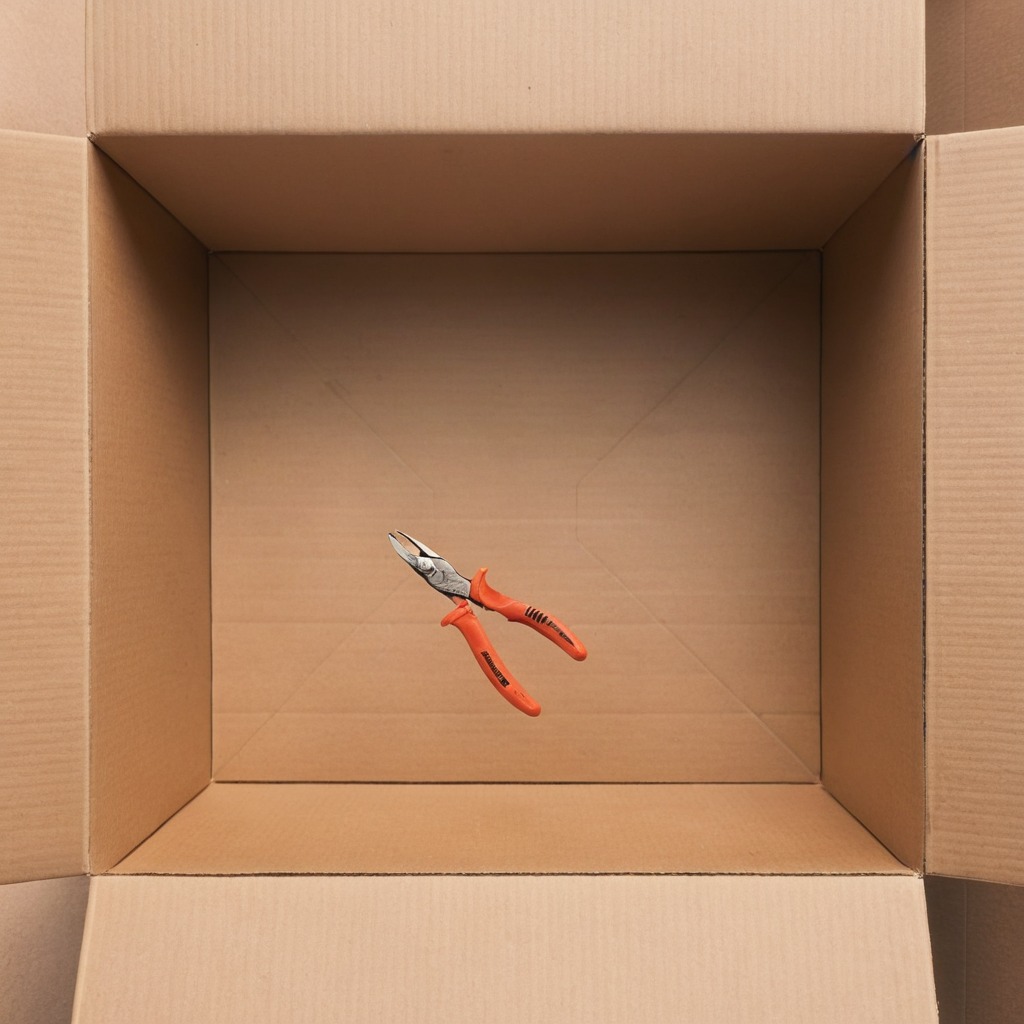
A plier is lying on the cardboard box surface.